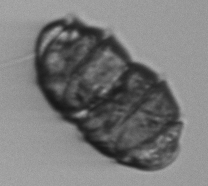
Label: Margalefidinium